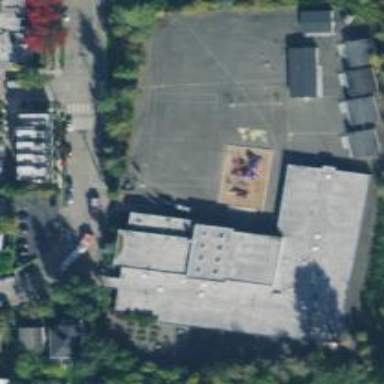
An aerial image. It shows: School.